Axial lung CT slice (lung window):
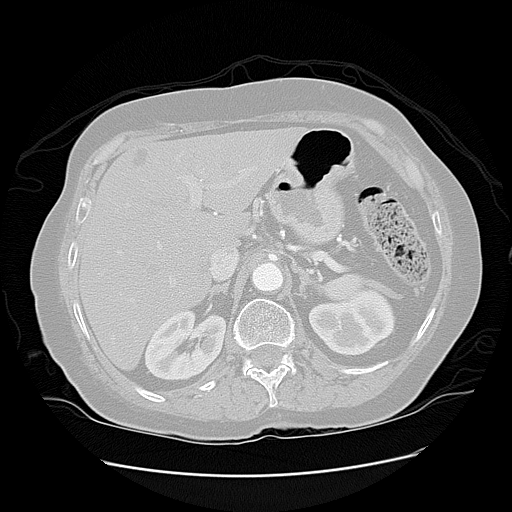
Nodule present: no